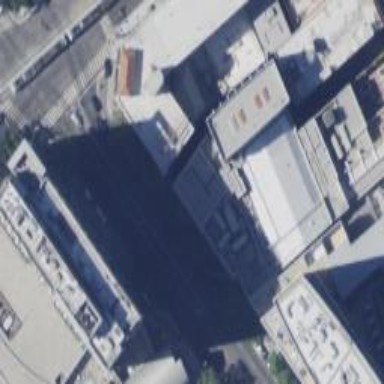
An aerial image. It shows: Opera house building that serves as theatre.